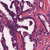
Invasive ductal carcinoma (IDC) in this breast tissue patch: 1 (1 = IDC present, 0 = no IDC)